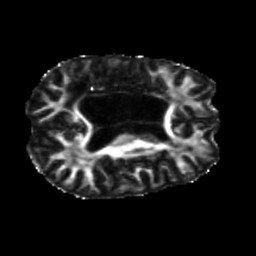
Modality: FA
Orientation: axial
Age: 31
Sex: female
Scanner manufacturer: siemens
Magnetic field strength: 3 T
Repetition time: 5.25 s
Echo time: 0.08 s